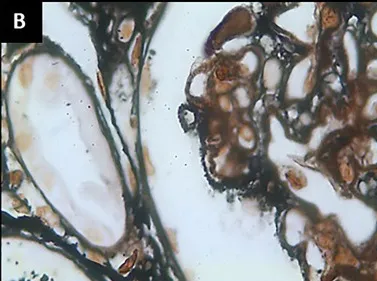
(B) Glomerular characteristic deposits forming "spikes" and "chain links" figures (periodic acid methenamine, 1,000x).
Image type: pathology (methenamine_silver)